Question: i'm trying to set cornerRadiuse to image view like code below
but sometime in RecyclerView edges go to black
in one of the pages i have to resize an cornerRadus image
i tried to use bitmap instead of this class but it have terrible performance in recyclerview

'''
class CImageView : AppCompatImageView {
private var mMaskPath: Path = Path()
private val mMaskPaint = Paint(Paint.ANTI_ALIAS_FLAG)
var mCornerRadius = 0f
constructor(context: Context, attributeSet: AttributeSet) : super(context, attributeSet) {
init(attributeSet)
}
constructor(context: Context, attrs: AttributeSet, defStyle: Int) : super(context, attrs, defStyle) {
init( attrs)
}
private fun init(set: AttributeSet?) {
if(isInEditMode) {
return
}
if (set == null) {
return
}
ViewCompat.setLayerType(this, View.LAYER_TYPE_SOFTWARE, null)
mMaskPaint.xfermode = PorterDuffXfermode(PorterDuff.Mode.CLEAR)
mMaskPaint.color = resources.getColor(R.color.accent_material_dark)
val ta = getContext().obtainStyledAttributes(set, R.styleable.CImageView)
mCornerRadius = ta.getDimension(R.styleable.CImageView_cornerRadiuses, 0f)
ta.recycle()
invalidate()
}
override fun onSizeChanged(w: Int, h: Int, oldW: Int, oldH: Int) {
super.onSizeChanged(w, h, oldW, oldH)
if (w != oldW || h != oldH) {
generateMaskPath(w, h)
try {
val s = w.toFloat() / oldW * mCornerRadius
if (s < 100)
mCornerRadius = s
} catch (e: Exception) {
}
}
invalidate()
}
private fun generateMaskPath(w: Int, h: Int) {
try{
mMaskPath = Path()
mMaskPath.addRoundRect(RectF(0f, 0f, w.toFloat(), h.toFloat()), mCornerRadius, mCornerRadius, Path.Direction.CW)
mMaskPath.fillType = Path.FillType.INVERSE_WINDING
}catch (e:Exception){
//whene h = 0 => image not load on screen
}
}
override fun onDraw(canvas: Canvas) {
if(isInEditMode){
super.onDraw(canvas)
return
}
if (canvas.isOpaque) {
canvas.saveLayerAlpha(0f, 0f, width.toFloat(), height.toFloat(), 255, 0)
}
super.onDraw(canvas)
canvas.drawPath(mMaskPath, mMaskPaint)
}
}
'''
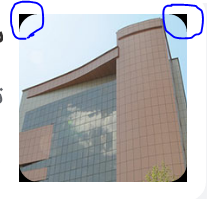
Answer: after search a lot i found a library fix this issue
<URL>
its so simple and very useful